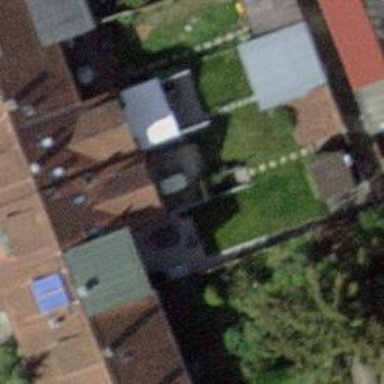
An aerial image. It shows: Terrace building.